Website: crate-barrel
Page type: delivery-shipping
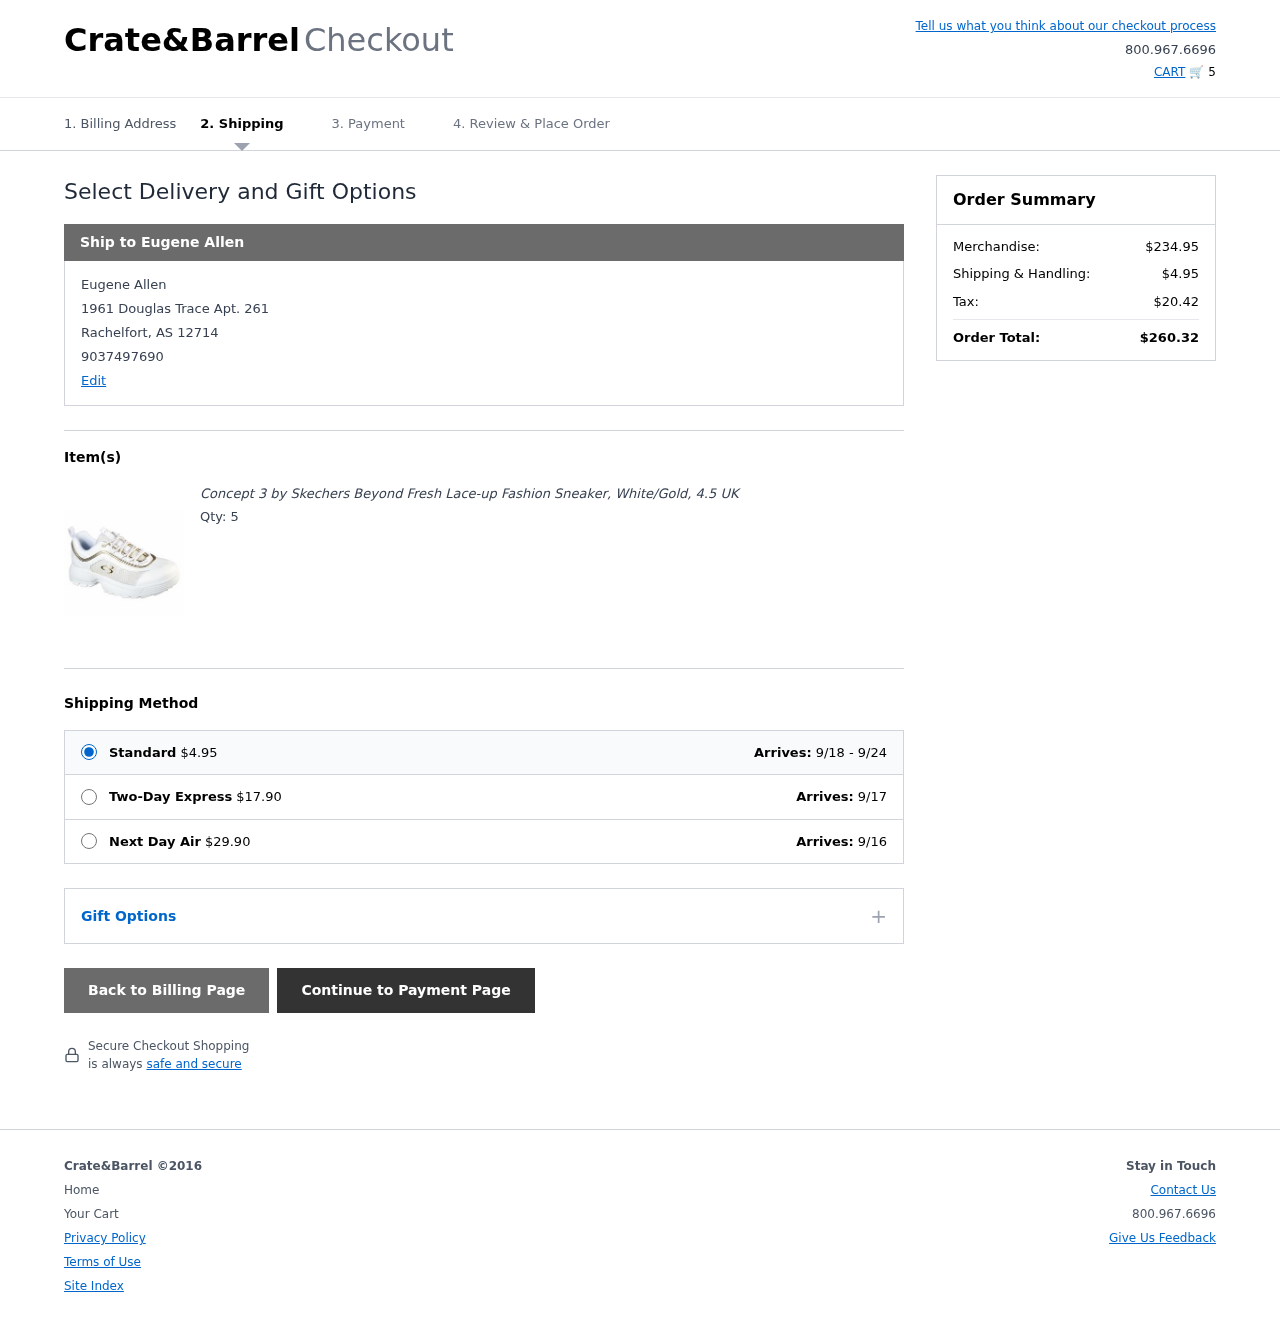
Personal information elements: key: PII_CITY
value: Rachelfort
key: PII_FULLNAME
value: Eugene Allen
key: PII_PHONE
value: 9037497690
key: PII_POSTCODE
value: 12714
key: PII_STATE_ABBR
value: AS
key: PII_STREET
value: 1961 Douglas Trace Apt. 261
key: PII_FULLNAME2
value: Eugene Allen
Product elements: key: PRODUCT1_NAME
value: Concept 3 by Skechers Beyond Fresh Lace-up Fashion Sneaker, White/Gold, 4.5 UK
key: PRODUCT1_QUANTITY
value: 5
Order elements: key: ORDER_NUM_ITEMS
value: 5
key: ORDER_SHIPPING_COST
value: $4.95
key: ORDER_DELIVERY_DATE_RANGE
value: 9/18 - 9/24
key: ORDER_SHIPPING_COST_EXPRESS
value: $17.90
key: ORDER_SHIPPING_DATE_EXPRESS
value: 9/17
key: ORDER_SHIPPING_COST_NEXT_DAY
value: $29.90
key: ORDER_SHIPPING_DATE_NEXT_DAY
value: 9/16
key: ORDER_SUBTOTAL
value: $234.95
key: ORDER_SHIPPING_COST2
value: $4.95
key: ORDER_TAX
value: $20.42
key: ORDER_TOTAL
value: $260.32